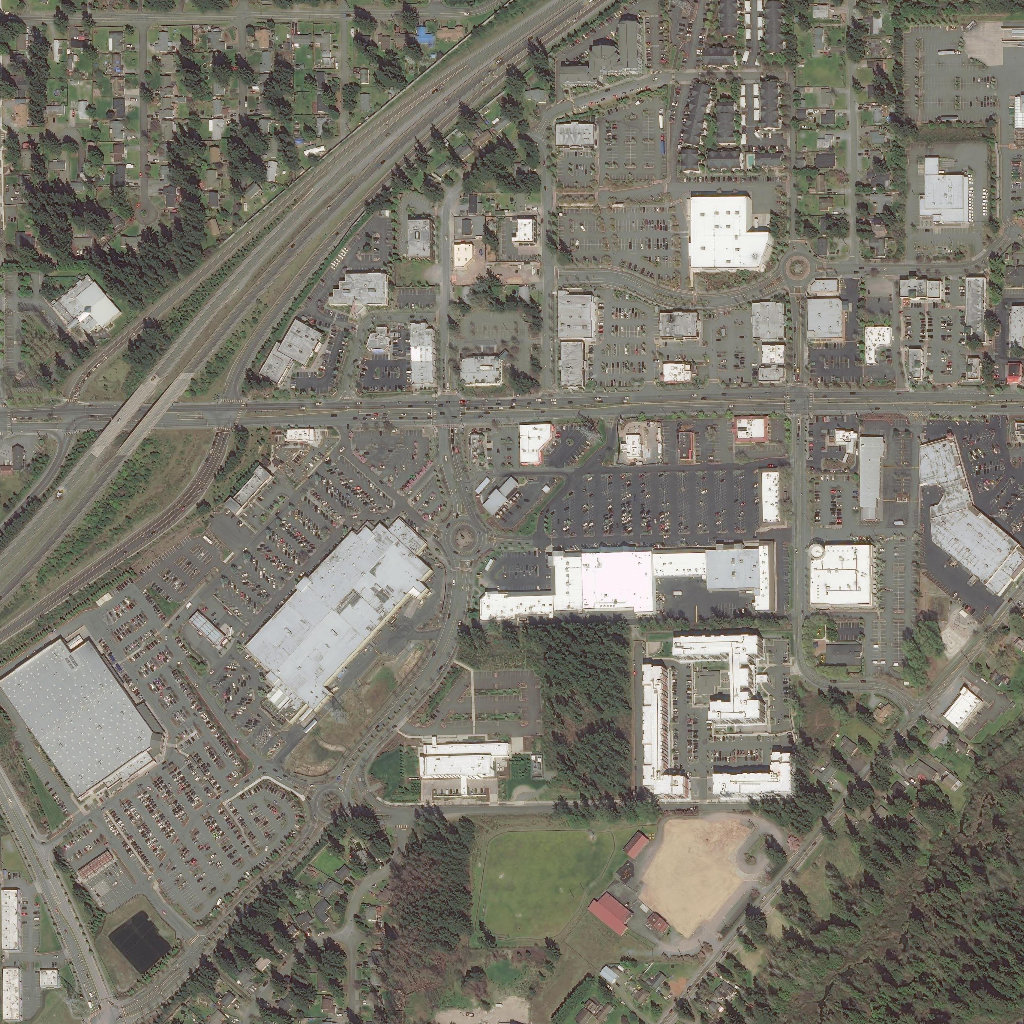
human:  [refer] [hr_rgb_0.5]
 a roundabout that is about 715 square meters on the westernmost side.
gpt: <box>[[30, 76, 34, 80, 0]]</box>

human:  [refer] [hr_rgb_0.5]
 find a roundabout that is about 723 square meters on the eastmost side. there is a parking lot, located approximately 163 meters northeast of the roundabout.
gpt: <box>[[75, 24, 79, 27, 0]]</box>

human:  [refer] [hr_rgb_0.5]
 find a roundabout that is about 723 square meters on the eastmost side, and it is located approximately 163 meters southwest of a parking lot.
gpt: <box>[[75, 24, 79, 27, 0]]</box>

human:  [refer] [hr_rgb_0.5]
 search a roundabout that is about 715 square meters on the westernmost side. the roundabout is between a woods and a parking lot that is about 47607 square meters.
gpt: <box>[[30, 76, 34, 80, 0]]</box>

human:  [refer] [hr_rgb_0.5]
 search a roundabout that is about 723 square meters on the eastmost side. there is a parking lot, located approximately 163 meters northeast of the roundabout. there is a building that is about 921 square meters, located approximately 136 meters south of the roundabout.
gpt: <box>[[75, 24, 79, 27, 0]]</box>